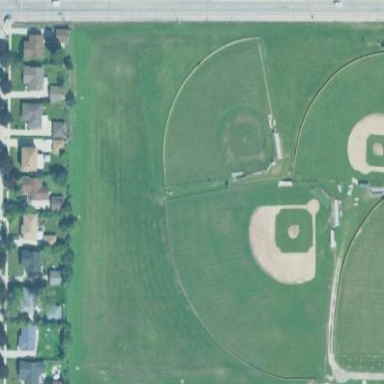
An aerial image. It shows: Baseball pitch for leisure land.